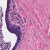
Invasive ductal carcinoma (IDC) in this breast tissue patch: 0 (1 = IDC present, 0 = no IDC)